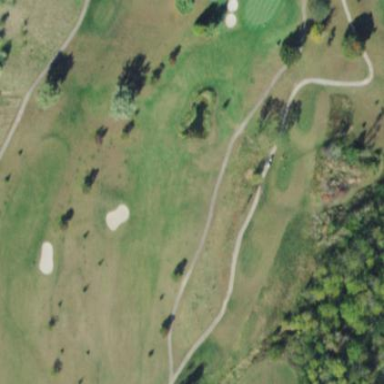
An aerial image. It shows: Scenic golf fairway.